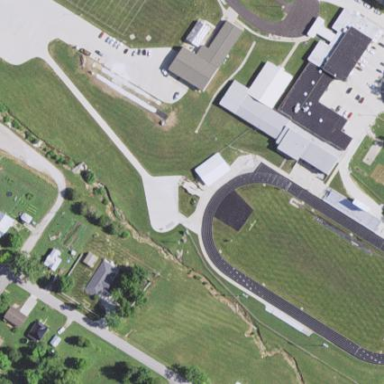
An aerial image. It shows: School building.